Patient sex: M
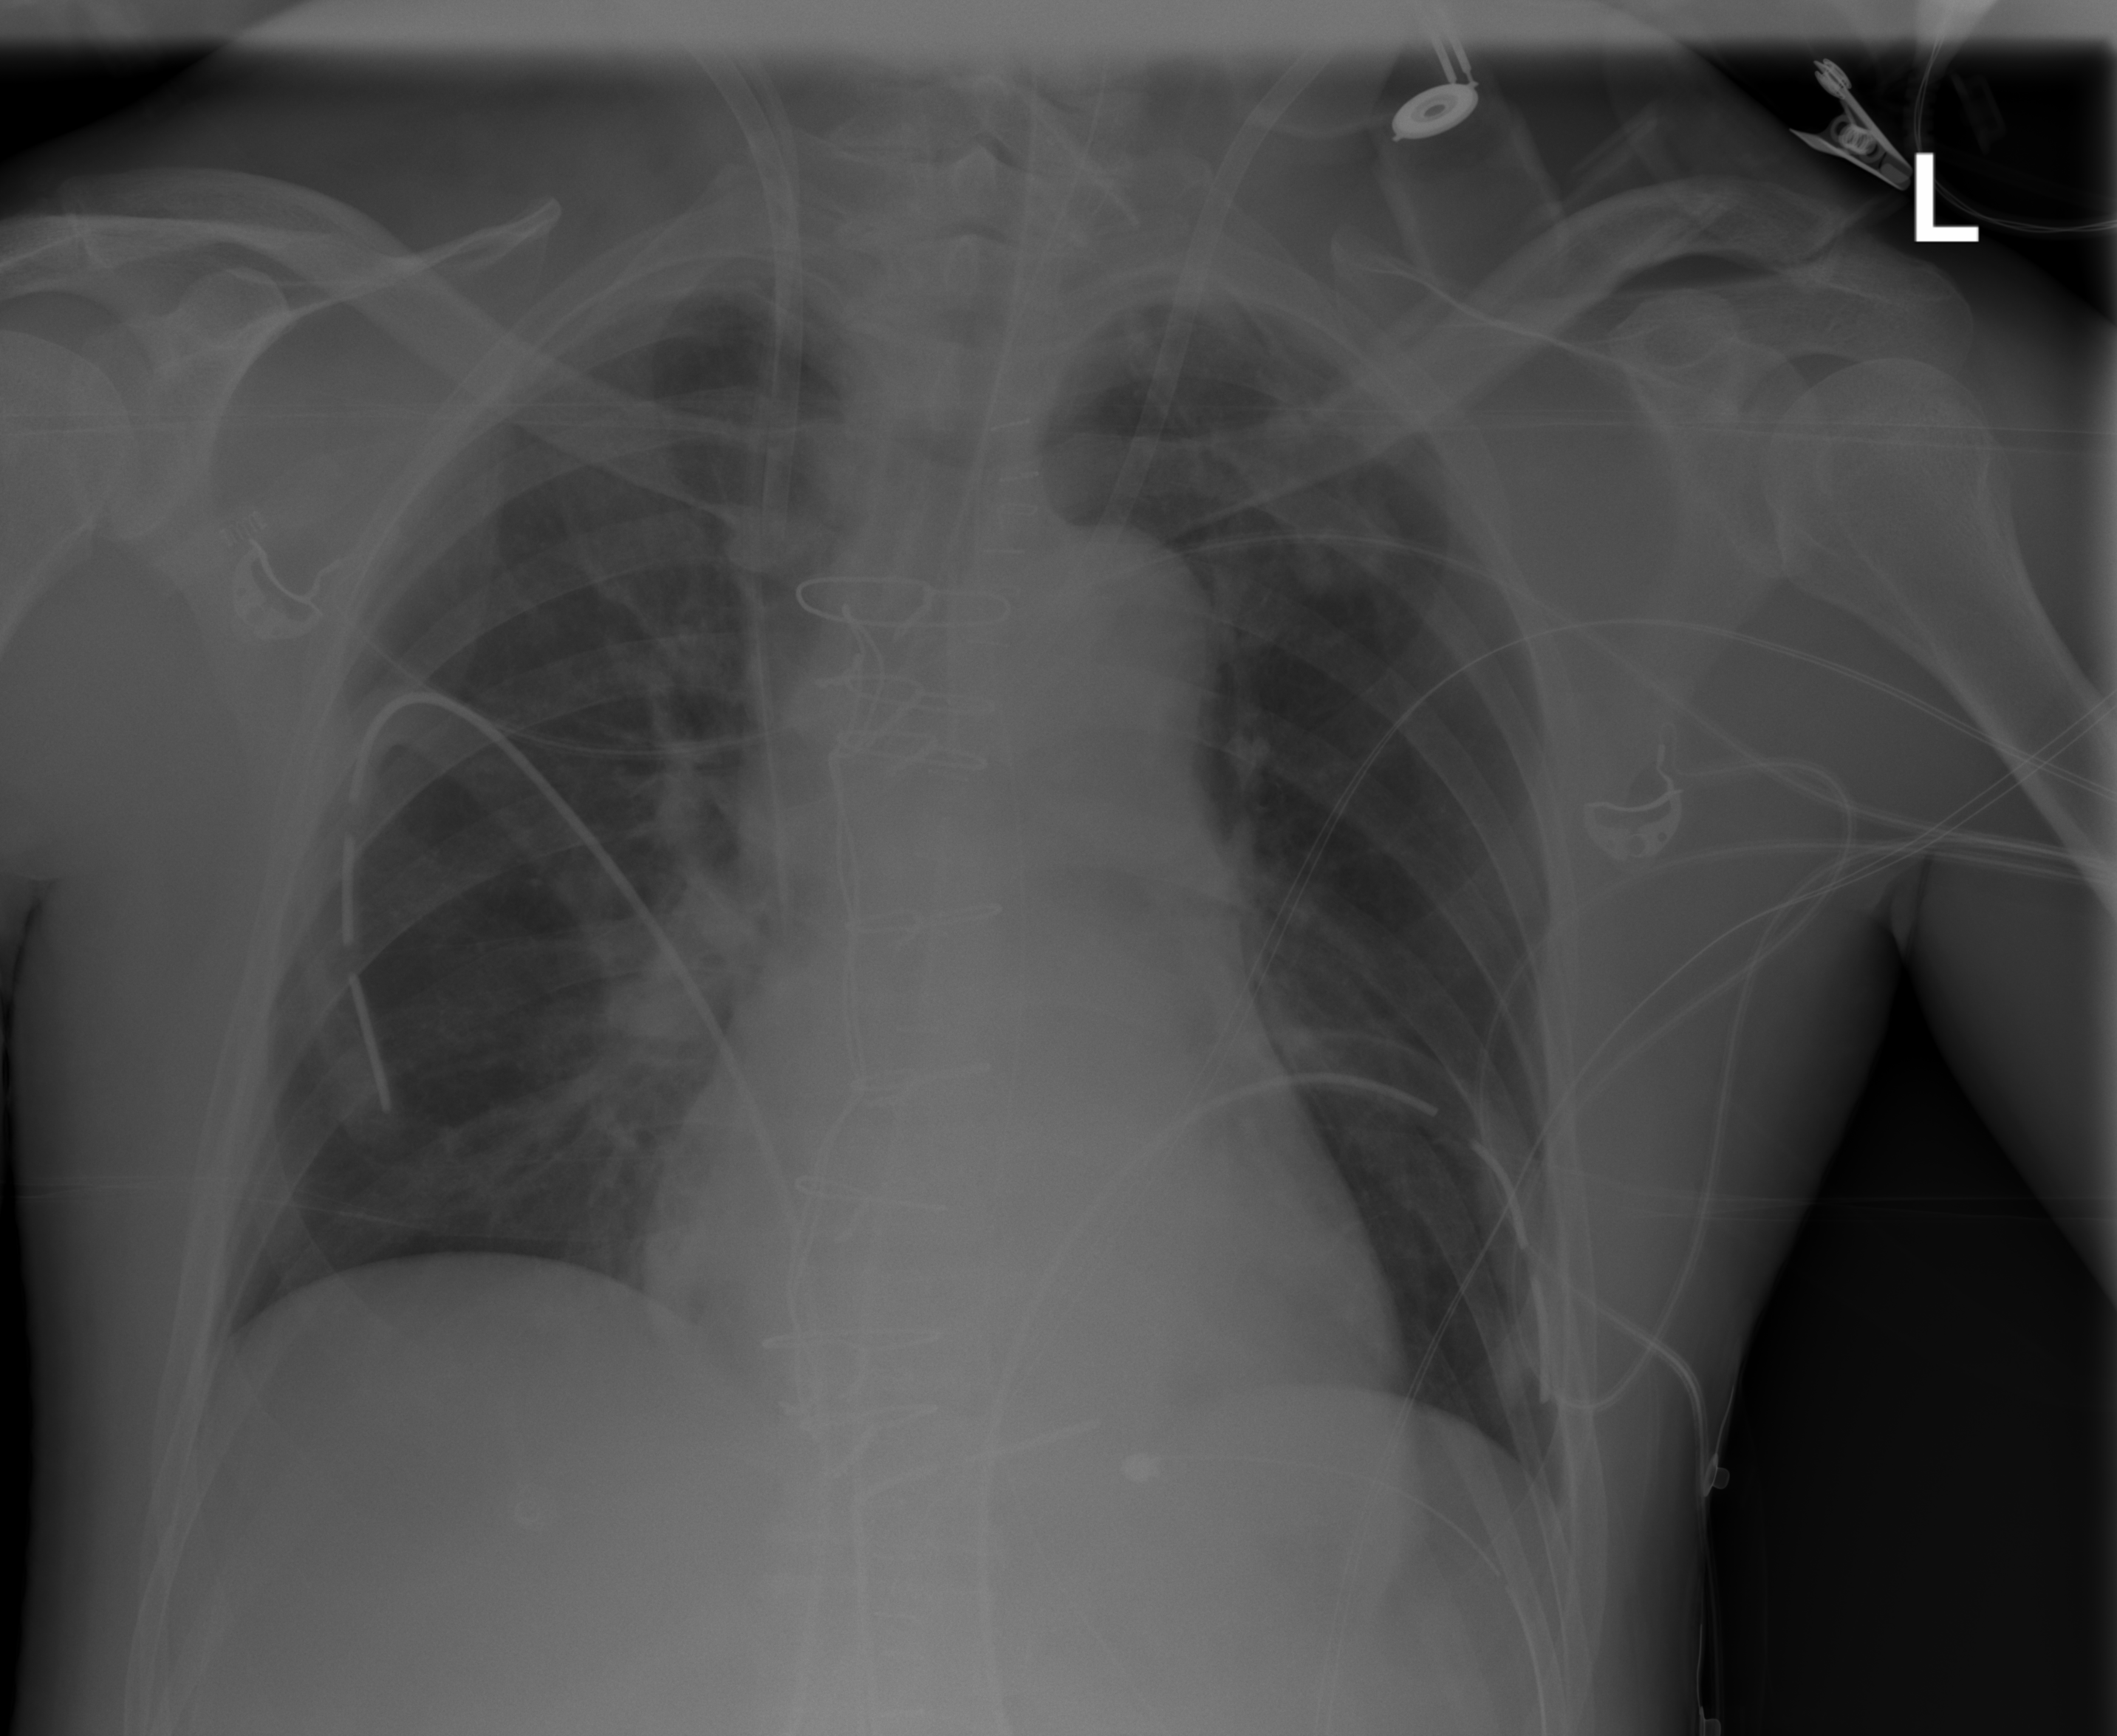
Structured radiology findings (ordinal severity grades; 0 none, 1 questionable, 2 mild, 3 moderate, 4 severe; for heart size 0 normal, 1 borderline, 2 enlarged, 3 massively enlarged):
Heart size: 0
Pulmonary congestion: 0
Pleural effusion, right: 0
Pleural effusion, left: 0
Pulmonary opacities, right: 2
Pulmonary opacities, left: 0
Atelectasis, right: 0
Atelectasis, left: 0